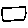
Label: square